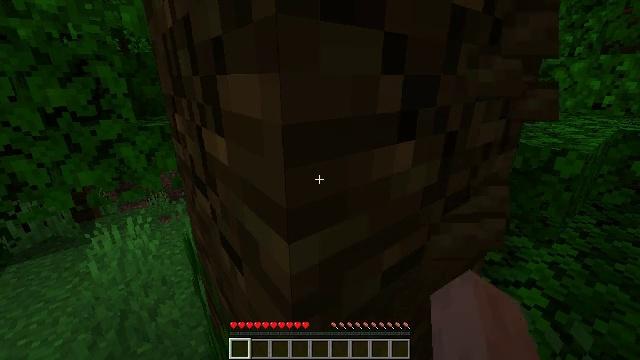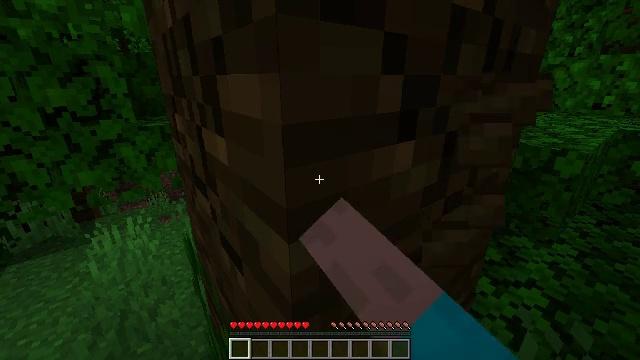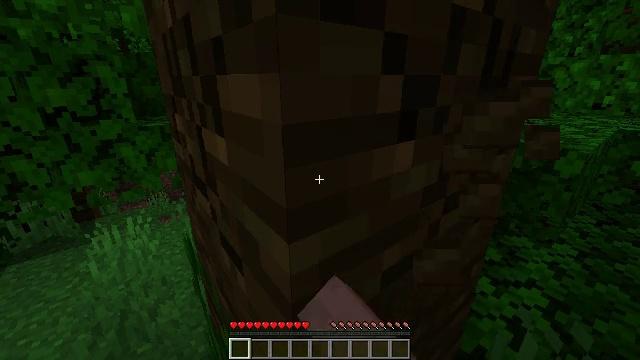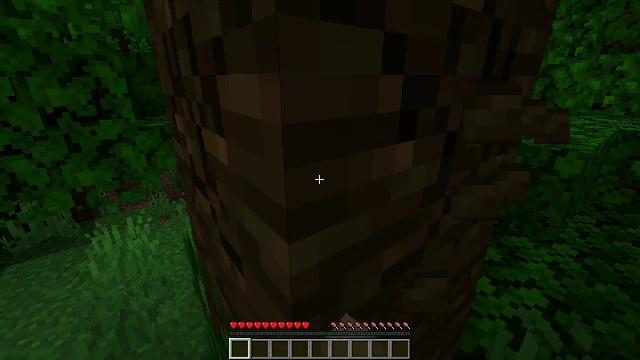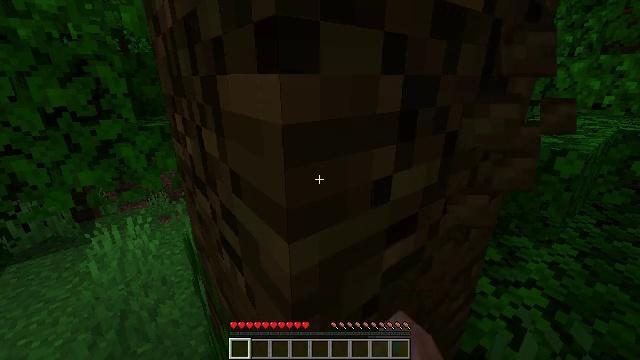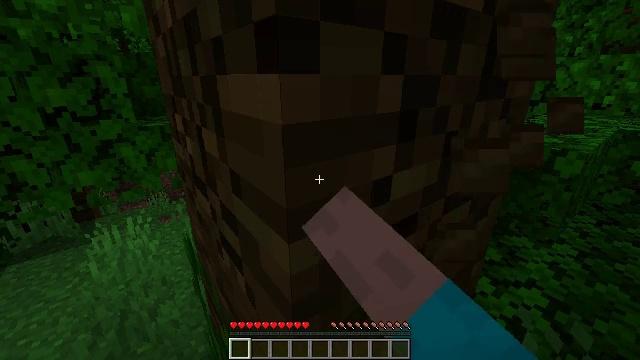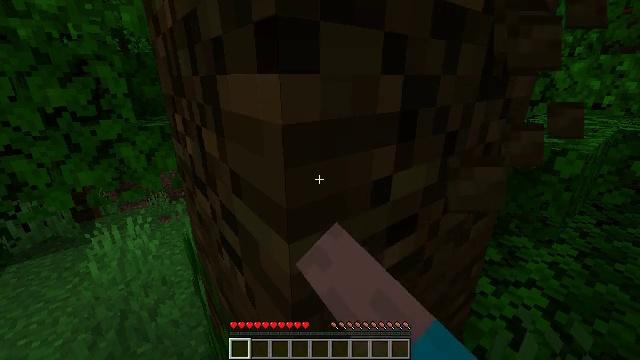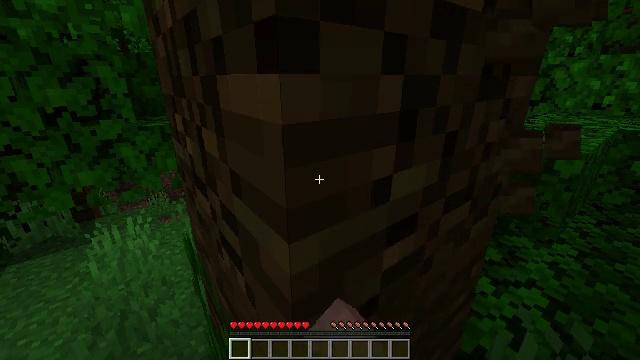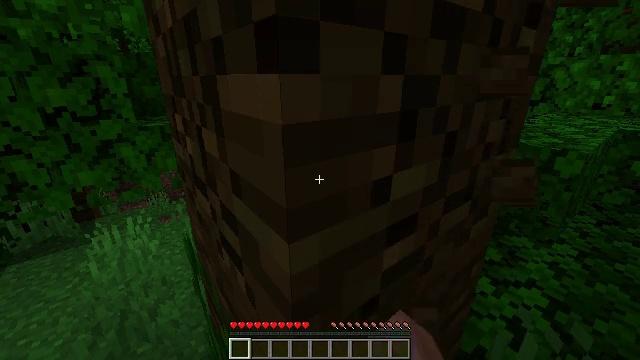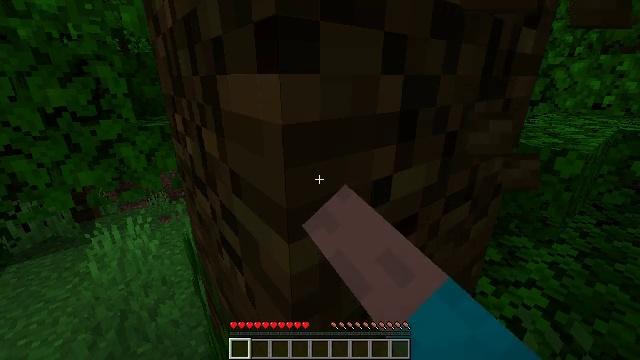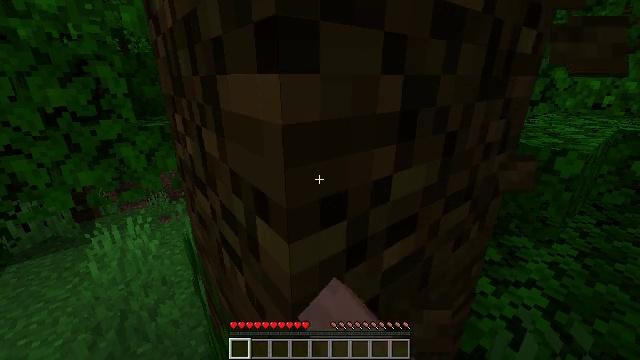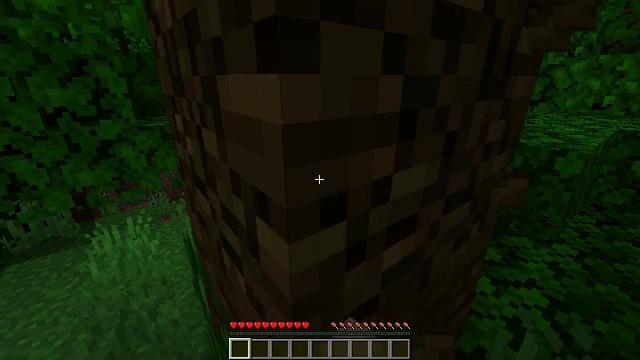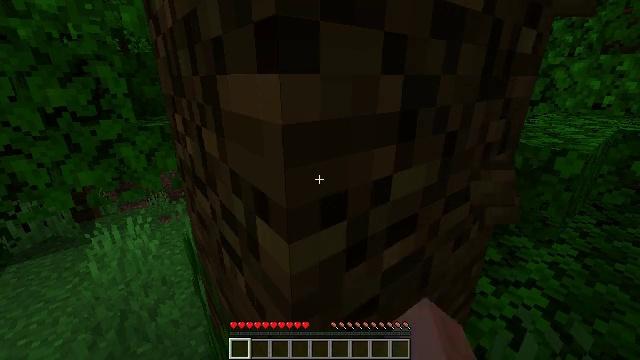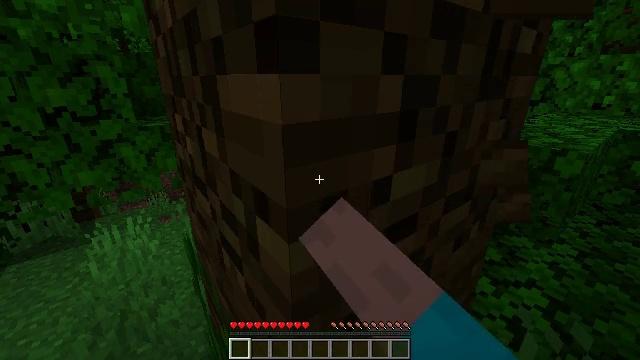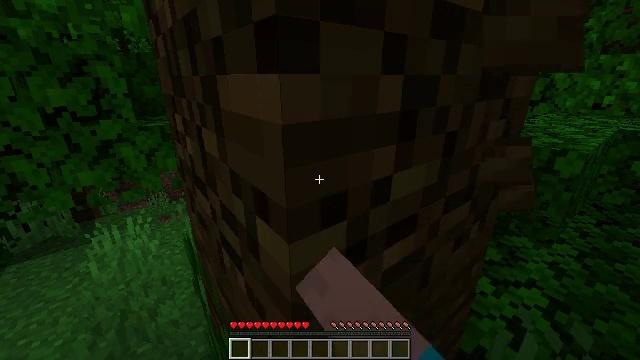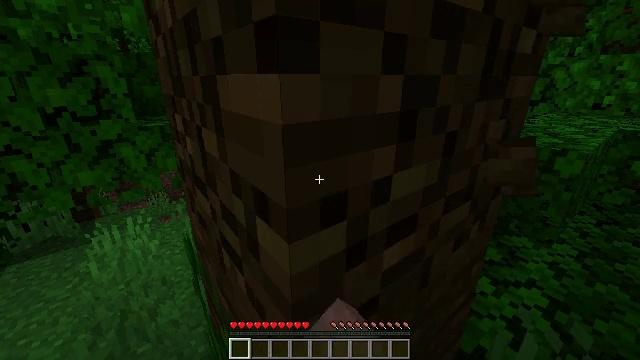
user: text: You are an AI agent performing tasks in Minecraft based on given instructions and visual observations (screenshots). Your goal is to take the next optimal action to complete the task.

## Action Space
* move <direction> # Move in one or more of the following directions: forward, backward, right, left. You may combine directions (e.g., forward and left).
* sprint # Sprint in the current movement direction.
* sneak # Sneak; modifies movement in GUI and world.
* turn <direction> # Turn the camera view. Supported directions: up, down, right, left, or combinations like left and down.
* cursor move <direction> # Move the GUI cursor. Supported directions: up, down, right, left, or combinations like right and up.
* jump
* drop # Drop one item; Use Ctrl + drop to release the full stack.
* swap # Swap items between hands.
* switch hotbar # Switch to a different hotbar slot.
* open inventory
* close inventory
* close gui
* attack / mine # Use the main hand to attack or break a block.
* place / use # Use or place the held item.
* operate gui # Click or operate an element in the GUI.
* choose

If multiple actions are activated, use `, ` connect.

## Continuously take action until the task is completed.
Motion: motion action
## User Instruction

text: Collect the jungle log for building.
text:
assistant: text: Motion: attack / mine
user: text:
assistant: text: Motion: attack / mine
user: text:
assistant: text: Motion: attack / mine
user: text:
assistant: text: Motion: attack / mine
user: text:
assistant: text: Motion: attack / mine
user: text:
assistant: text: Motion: attack / mine
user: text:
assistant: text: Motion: attack / mine
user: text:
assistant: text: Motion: attack / mine
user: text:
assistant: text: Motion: attack / mine
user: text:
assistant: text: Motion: attack / mine
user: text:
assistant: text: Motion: attack / mine
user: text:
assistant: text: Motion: attack / mine
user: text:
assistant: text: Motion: attack / mine
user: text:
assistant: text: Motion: attack / mine
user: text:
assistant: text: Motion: attack / mine
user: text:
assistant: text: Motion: attack / mine
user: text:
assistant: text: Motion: attack / mine
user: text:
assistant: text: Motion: attack / mine
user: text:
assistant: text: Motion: attack / mine
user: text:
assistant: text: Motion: attack / mine
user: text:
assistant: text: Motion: attack / mine
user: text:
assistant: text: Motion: attack / mine
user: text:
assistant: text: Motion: attack / mine
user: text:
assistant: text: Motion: turn down, attack / mine
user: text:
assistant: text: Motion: turn right and down, attack / mine
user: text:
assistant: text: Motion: attack / mine
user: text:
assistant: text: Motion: turn down, attack / mine
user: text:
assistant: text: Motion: attack / mine
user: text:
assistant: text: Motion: attack / mine
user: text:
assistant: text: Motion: attack / mine